Field crop: maize
Growth stage: 2
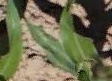
Species: maize